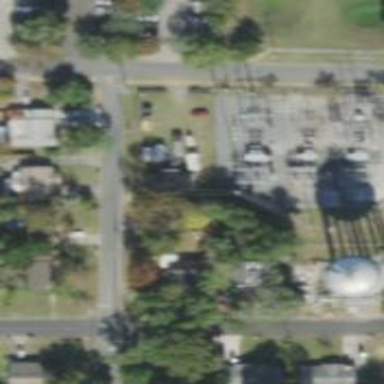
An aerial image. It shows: Distribution level power substation surrounded by fence.